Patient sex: M
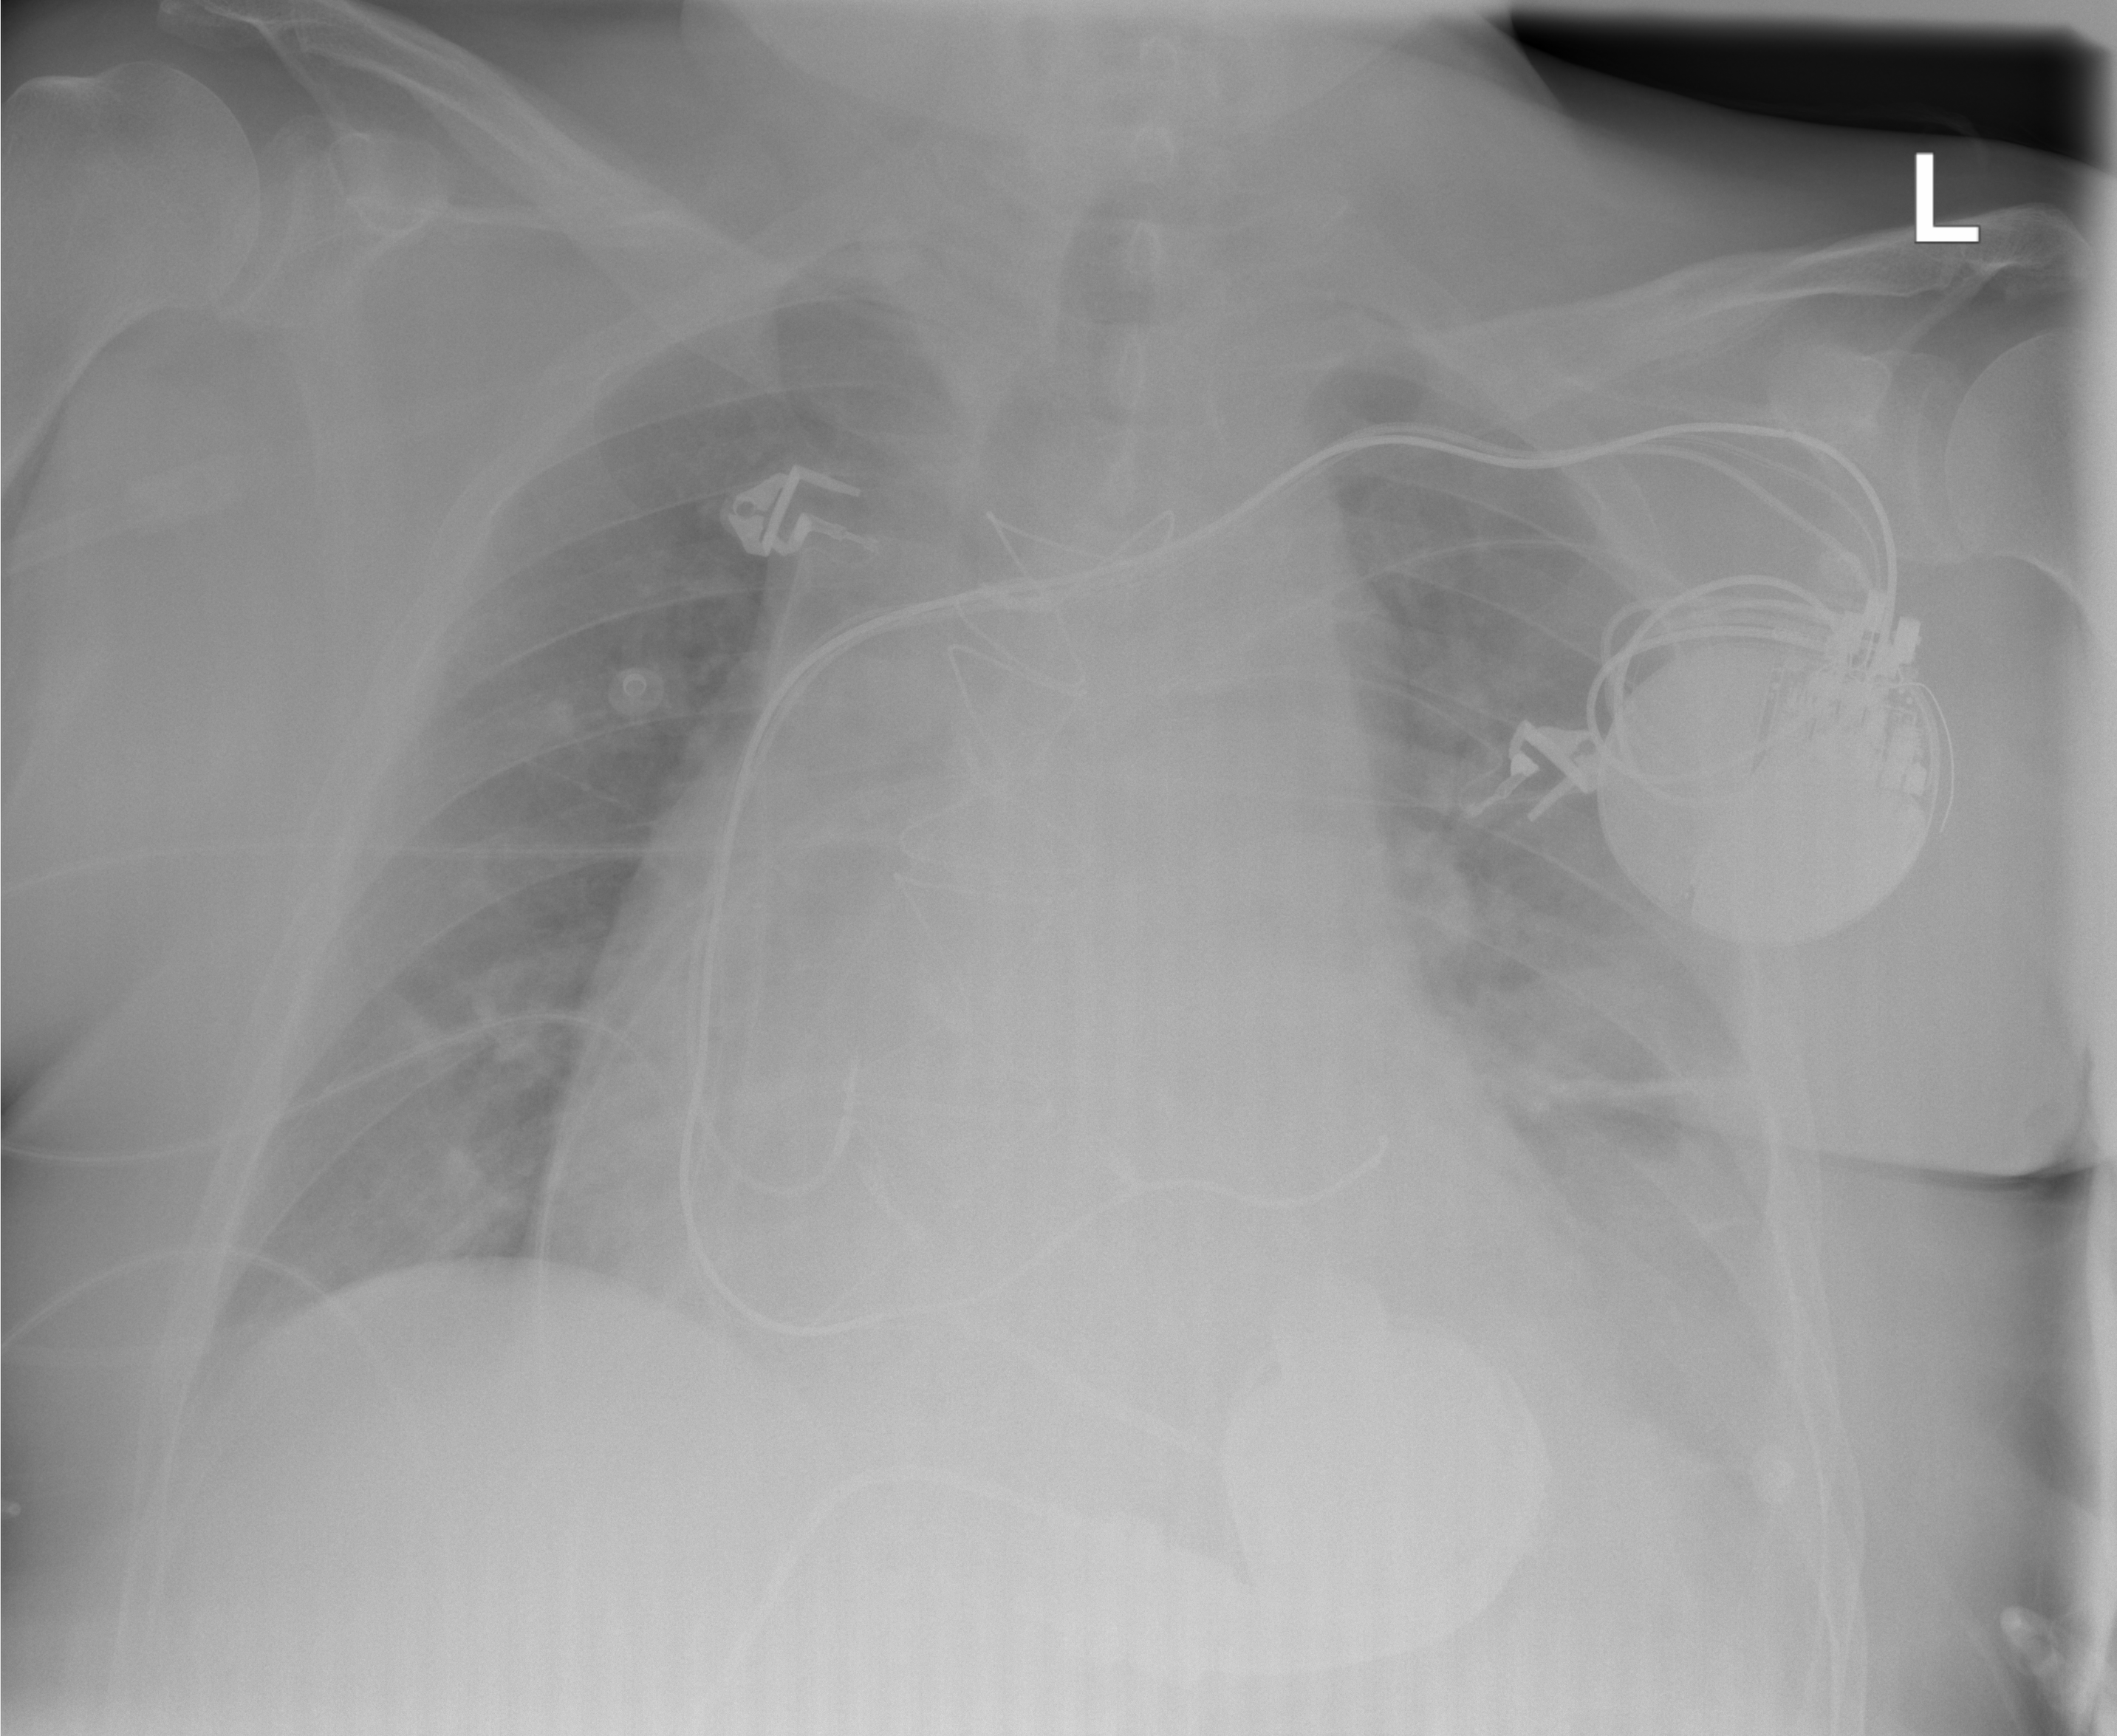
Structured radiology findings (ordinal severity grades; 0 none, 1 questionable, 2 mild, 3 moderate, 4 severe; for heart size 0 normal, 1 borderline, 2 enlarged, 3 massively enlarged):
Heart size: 3
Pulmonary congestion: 2
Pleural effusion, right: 0
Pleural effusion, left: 2
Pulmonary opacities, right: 0
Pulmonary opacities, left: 0
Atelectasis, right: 0
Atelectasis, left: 2